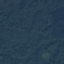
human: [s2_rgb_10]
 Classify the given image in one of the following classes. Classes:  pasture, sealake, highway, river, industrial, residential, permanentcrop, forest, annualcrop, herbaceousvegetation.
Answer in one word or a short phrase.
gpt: Forest